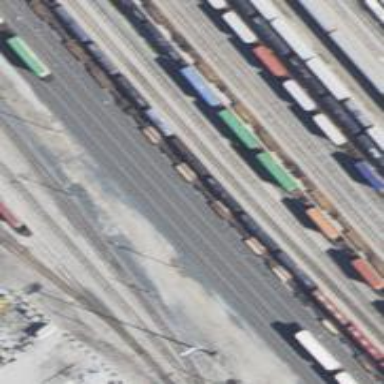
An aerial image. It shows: Railway yard.